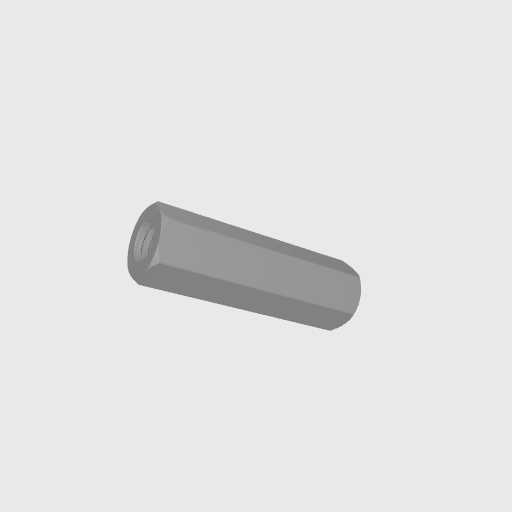
Part: Standoff8RID24